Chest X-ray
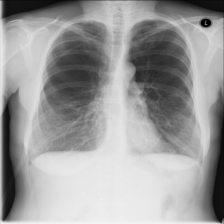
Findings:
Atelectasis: negative
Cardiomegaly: negative
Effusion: negative
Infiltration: negative
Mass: negative
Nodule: negative
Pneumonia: negative
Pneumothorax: negative
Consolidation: negative
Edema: negative
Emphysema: negative
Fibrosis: negative
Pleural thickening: negative
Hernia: negative